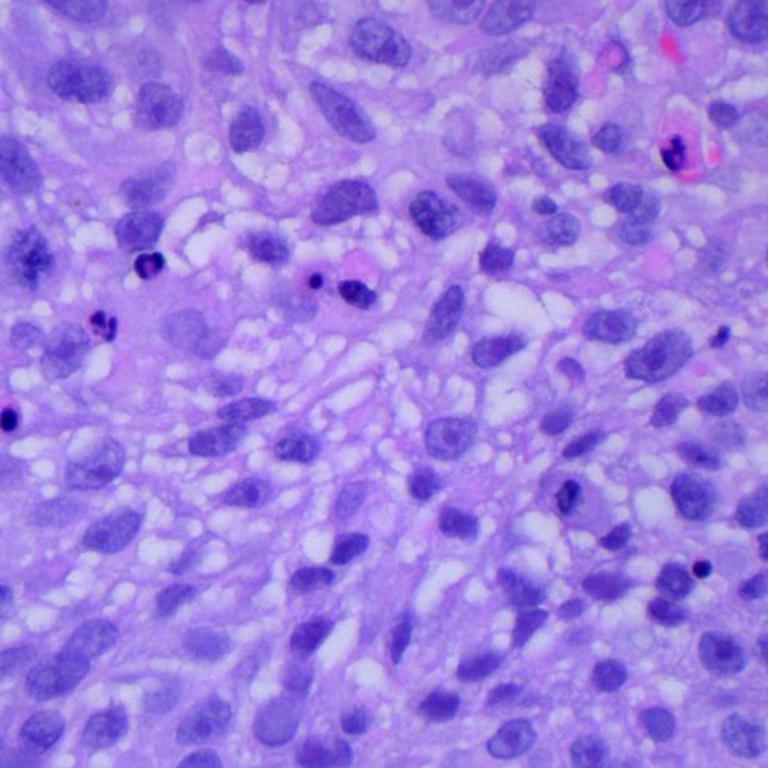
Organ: lung
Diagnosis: squamous carcinomas